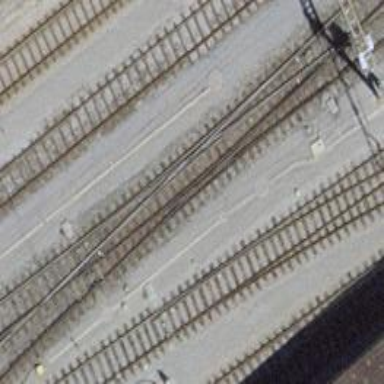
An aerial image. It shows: Railway switch.